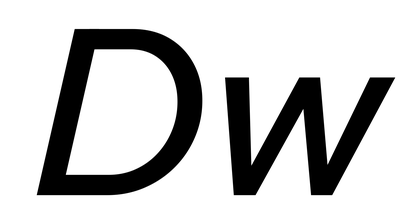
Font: InstrumentSans-Italic_Medium_Italic